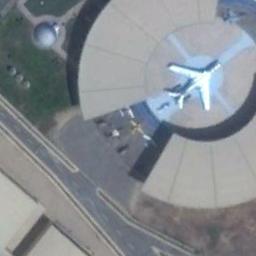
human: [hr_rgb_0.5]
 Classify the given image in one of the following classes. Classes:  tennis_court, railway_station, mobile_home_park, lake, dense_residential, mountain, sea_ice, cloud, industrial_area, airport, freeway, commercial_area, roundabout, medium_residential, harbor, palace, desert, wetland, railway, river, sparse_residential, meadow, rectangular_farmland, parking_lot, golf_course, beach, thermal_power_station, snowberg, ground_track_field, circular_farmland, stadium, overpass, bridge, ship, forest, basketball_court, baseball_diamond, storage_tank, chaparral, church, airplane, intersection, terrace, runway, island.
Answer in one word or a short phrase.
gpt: airplane